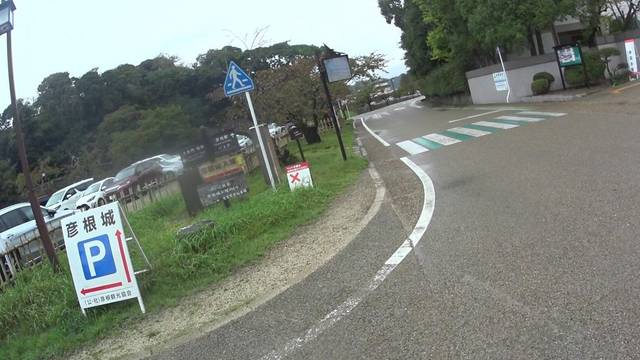
Region: Japan
Coordinates: 35.273, 136.253